Question: Similar to <URL> for development.
(I need to prepare lightest zip for apk testers) And is there a way to make script for it's preparation.
I got the latest SDK 'installer_r22.3-windows.exe' from <URL>
I guess it is like (+ USB driver):

'toolsndroid.bat list sdk' will produce output:
'''
Packages available for installation or update: 72
1- Android SDK Platform-tools, revision 19.0.1
2- Android SDK Build-tools, revision 19.0.1
3- Documentation for Android SDK, API 19, revision 2
4- SDK Platform Android 4.4.2, API 19, revision 2
5- SDK Platform Android 4.3, API 18, revision 2
6- SDK Platform Android 4.2.2, API 17, revision 2
7- SDK Platform Android 4.1.2, API 16, revision 4
8- SDK Platform Android 4.0.3, API 15, revision 3
9- SDK Platform Android 4.0, API 14, revision 3
10- SDK Platform Android 3.2, API 13, revision 1
11- SDK Platform Android 3.1, API 12, revision 3
12- SDK Platform Android 3.0, API 11, revision 2
13- SDK Platform Android 2.3.3, API 10, revision 2
14- SDK Platform Android 2.2, API 8, revision 3
15- SDK Platform Android 2.1, API 7, revision 3
16- SDK Platform Android 1.6, API 4, revision 3
17- SDK Platform Android 1.5, API 3, revision 4
18- Samples for SDK API 19, revision 3
19- Samples for SDK API 18, revision 1
20- Samples for SDK API 17, revision 1
21- Samples for SDK API 16, revision 1
22- Samples for SDK API 15, revision 2
23- Samples for SDK API 14, revision 2
24- Samples for SDK API 13, revision 1
25- Samples for SDK API 12, revision 1
26- Samples for SDK API 11, revision 1
27- Samples for SDK API 10, revision 1
28- Samples for SDK API 8, revision 1
29- Samples for SDK API 7, revision 1
30- ARM EABI v7a System Image, Android API 19, revision 2
31- Intel x86 Atom System Image, Android API 19, revision 1
32- ARM EABI v7a System Image, Android API 18, revision 2
33- Intel x86 Atom System Image, Android API 18, revision 1
34- ARM EABI v7a System Image, Android API 17, revision 2
35- Intel x86 Atom System Image, Android API 17, revision 1
36- MIPS System Image, Android API 17, revision 1
37- ARM EABI v7a System Image, Android API 16, revision 3
38- Intel x86 Atom System Image, Android API 16, revision 1
39- MIPS System Image, Android API 16, revision 4
40- ARM EABI v7a System Image, Android API 15, revision 2
41- Intel x86 Atom System Image, Android API 15, revision 1
42- MIPS System Image, Android API 15, revision 1
43- ARM EABI v7a System Image, Android API 14, revision 2
44- Intel x86 Atom System Image, Android API 10, revision 2
45- Google APIs, Android API 19, revision 2
46- Google APIs, Android API 18, revision 3
47- Google APIs, Android API 17, revision 3
48- Google APIs, Android API 16, revision 3
49- Google APIs, Android API 15, revision 2
50- Glass Development Kit Sneak Peek, Android API 15, revision 2
51- Google APIs, Android API 14, revision 2
52- Google APIs, Android API 13, revision 1
53- Google TV Addon, Android API 13, revision 1
54- Google APIs, Android API 12, revision 1
55- Google APIs, Android API 11, revision 1
56- Google APIs, Android API 10, revision 2
57- Google APIs, Android API 8, revision 2
58- Google APIs, Android API 7, revision 1
59- Google APIs, Android API 4, revision 2
60- Google APIs, Android API 3, revision 3
61- Android Support Repository, revision 4
62- Android Support Library, revision 19
63- Google Analytics App Tracking SDK, revision 3
64- Google Play services for Froyo, revision 12
65- Google Play services, revision 14
66- Google Repository, revision 5
67- Google Play APK Expansion Library, revision 3
68- Google Play Billing Library, revision 5
69- Google Play Licensing Library, revision 2
70- Google USB Driver, revision 9
71- Google Web Driver, revision 2
72- Intel x86 Emulator Accelerator (HAXM), revision 3
'''
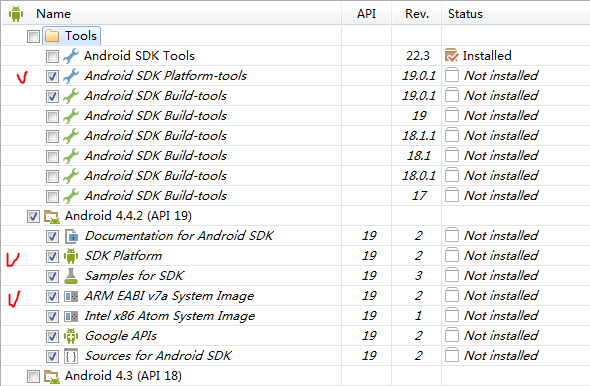
Answer: You will need the platform-tools (android, emulator-*) to create AVDs and launch them in the emulator, the SDK tools (adb) to install your APK in the virtual device, and of course whatever system images you want the APK to be tested against (at least one of them).
It think it would be much easier for everyone if they used the SDK manager to download whatever they need than to pass them a subset of the tools in a zip file, though.